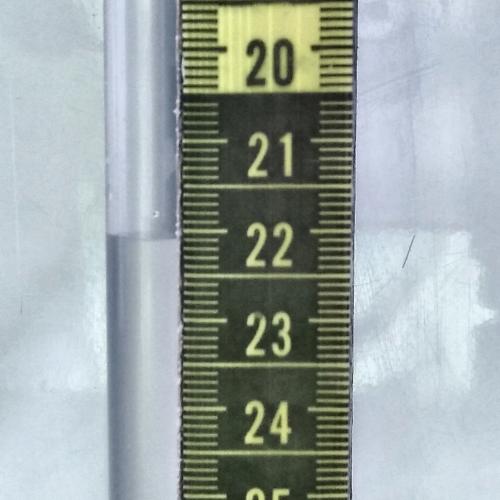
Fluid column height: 22.1 cm